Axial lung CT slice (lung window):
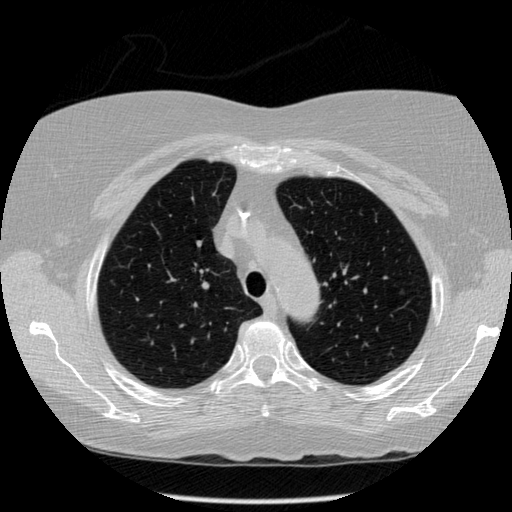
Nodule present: no